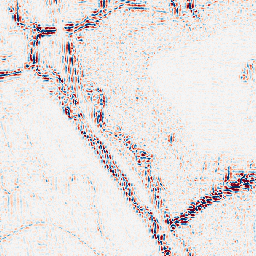
Category: wavelet
Decomposition family: wavelet_reverse_biorthogonal
Decomposition parameters: wavelet: rbio2.4
level: 2
Upsampling method: sinc_hamming
Upsampling parameters: scale: 8
kernel_size: 16
Upsampling scale: 8